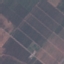
Land use / land cover class: PermanentCrop